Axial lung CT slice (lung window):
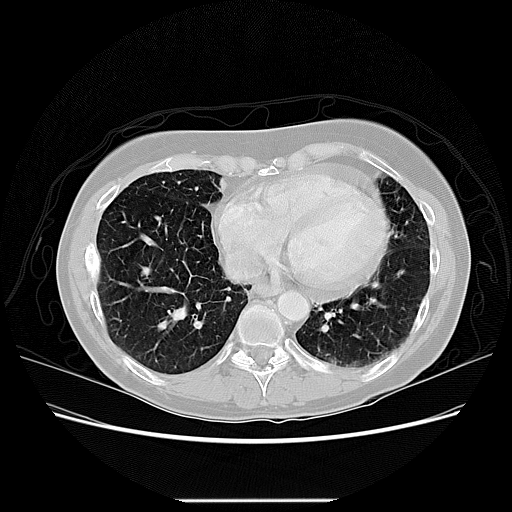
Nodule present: no